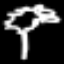
Label: palm tree